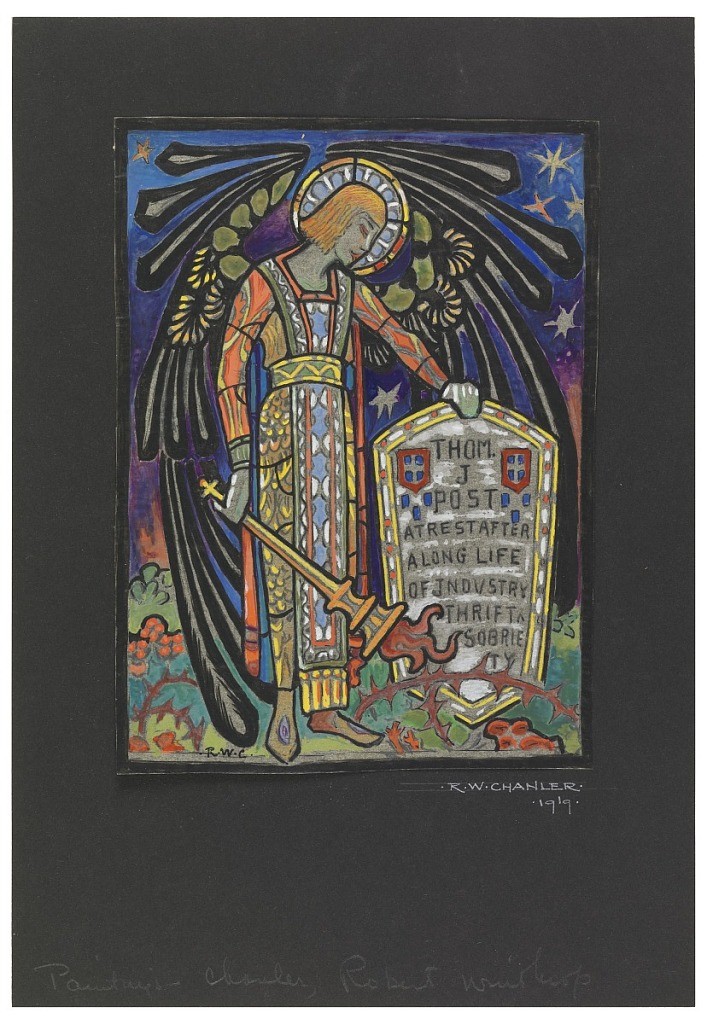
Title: Design for Stained Glass Memorial Window to Thomas J. Post
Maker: Robert Winthrop Chanler, American, 1872–1930
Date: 1919
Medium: Pen and black ink, brush and opaque watercolor on tissue paper, mounted on black paper.
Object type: Drawing
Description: Vertical rectangle depicting an angel that holds a torch in his right hand, and rests his left hand on a shield bearing the inscription: "THOM. J. POST AT REST AFTER A LONG LIFE OF INDUSTRY THRIFT AND SOBRIETY".